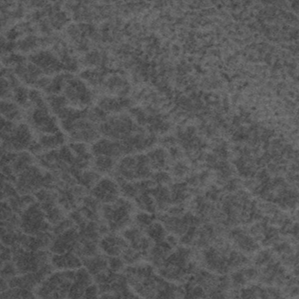
Label: frost